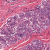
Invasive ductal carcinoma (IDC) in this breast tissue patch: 0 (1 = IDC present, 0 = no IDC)